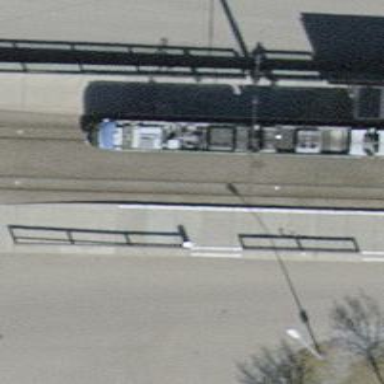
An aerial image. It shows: Tram stop with stop position for public transport.